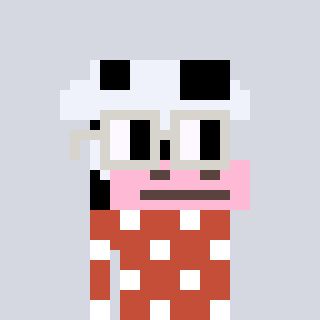
a pixel art character with square light gray glasses, a cow-shaped head and a rust-colored body on a cool background